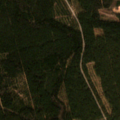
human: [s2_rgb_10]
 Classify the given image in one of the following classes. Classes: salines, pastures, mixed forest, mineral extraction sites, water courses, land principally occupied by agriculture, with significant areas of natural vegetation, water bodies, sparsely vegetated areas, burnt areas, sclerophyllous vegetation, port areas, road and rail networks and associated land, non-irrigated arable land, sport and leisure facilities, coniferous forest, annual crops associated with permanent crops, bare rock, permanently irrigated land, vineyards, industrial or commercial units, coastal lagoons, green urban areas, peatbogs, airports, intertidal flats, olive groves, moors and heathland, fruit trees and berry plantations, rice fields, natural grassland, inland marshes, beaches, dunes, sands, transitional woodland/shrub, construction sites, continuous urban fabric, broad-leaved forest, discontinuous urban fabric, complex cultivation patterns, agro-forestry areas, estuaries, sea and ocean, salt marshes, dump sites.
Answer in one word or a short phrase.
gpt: land principally occupied by agriculture, with significant areas of natural vegetation, coniferous forest, mixed forest